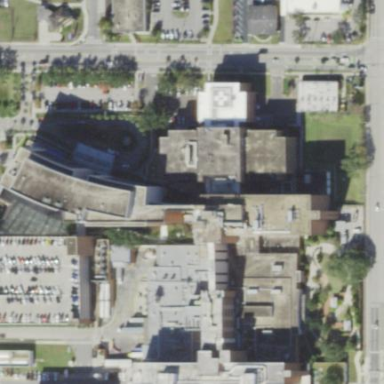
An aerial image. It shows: Hospital building.